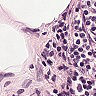
Metastatic tissue present: no